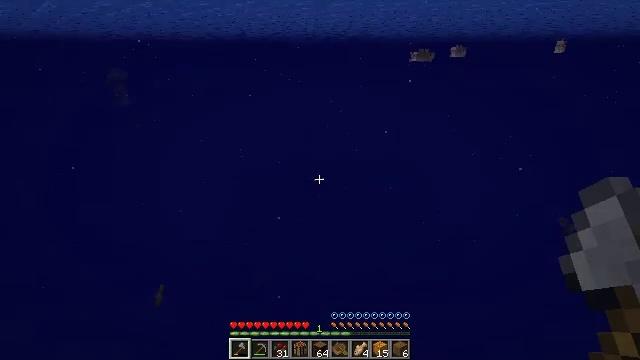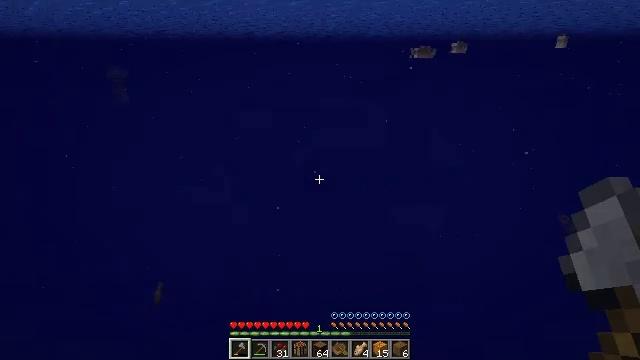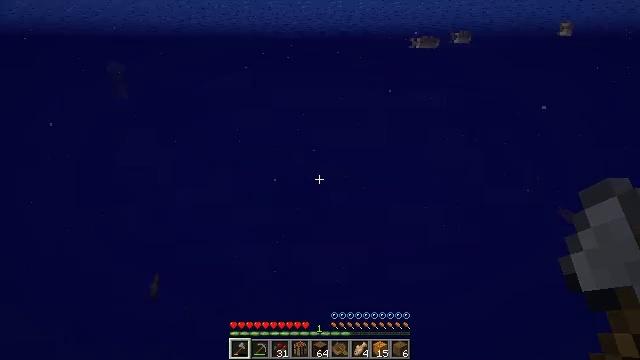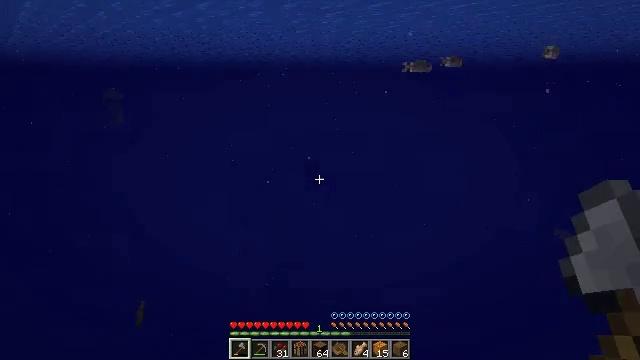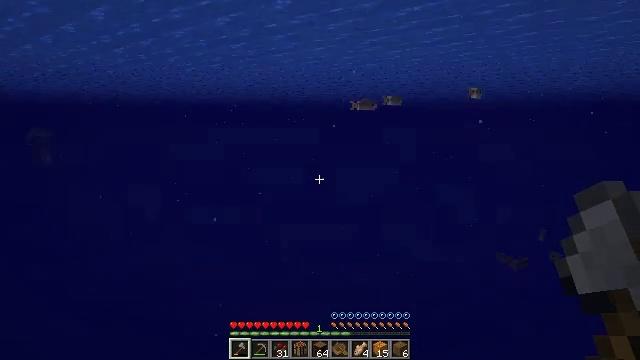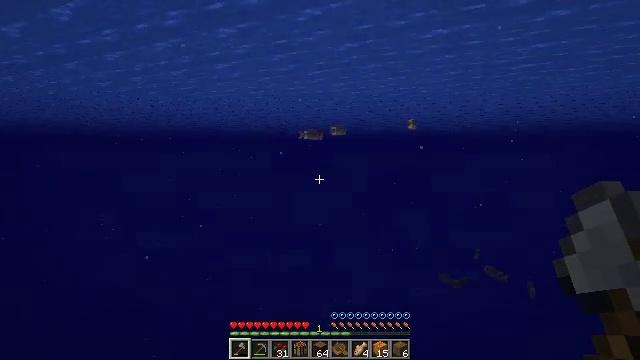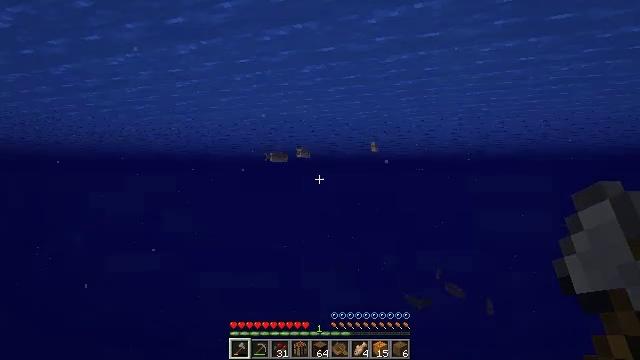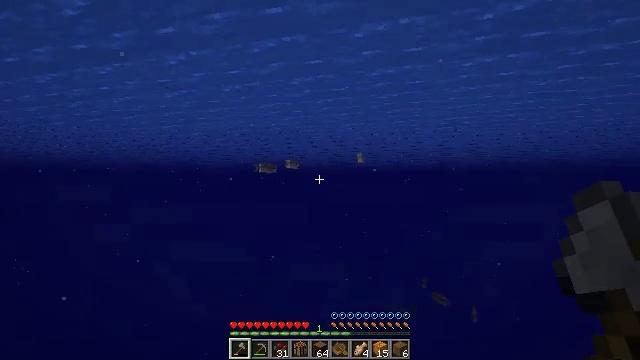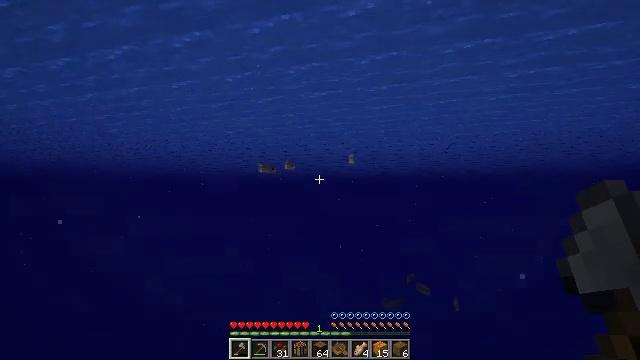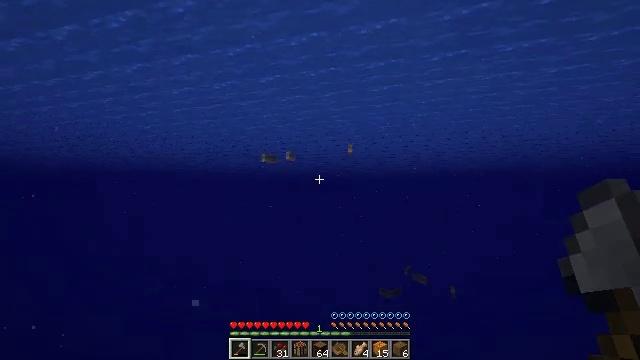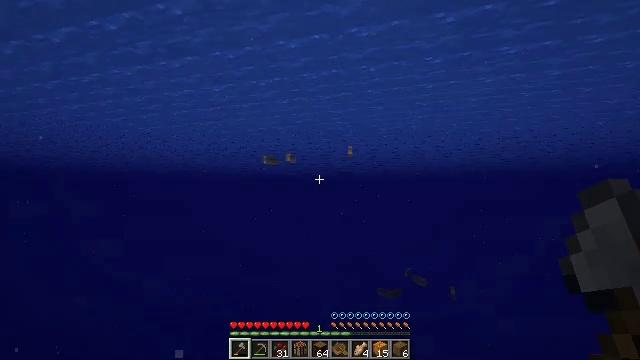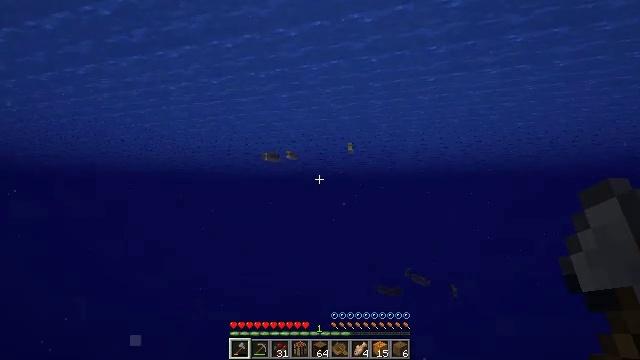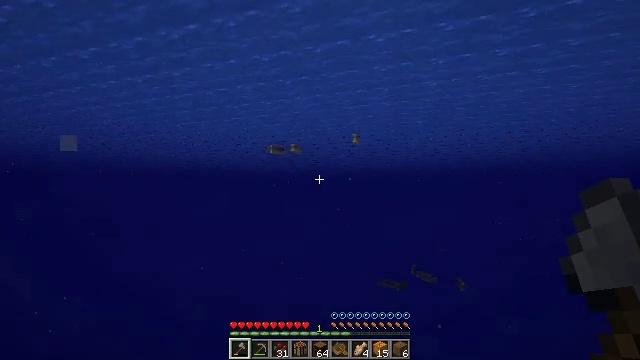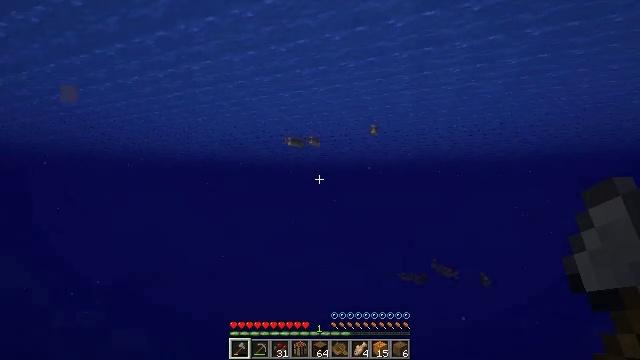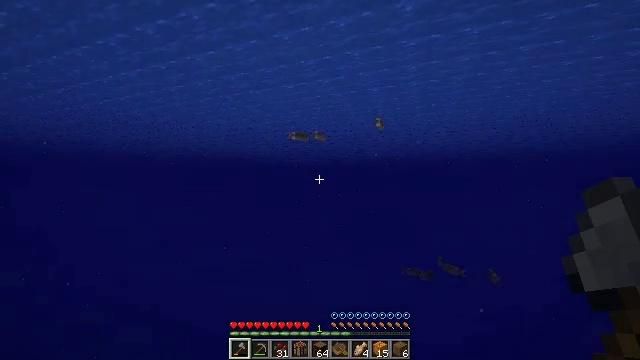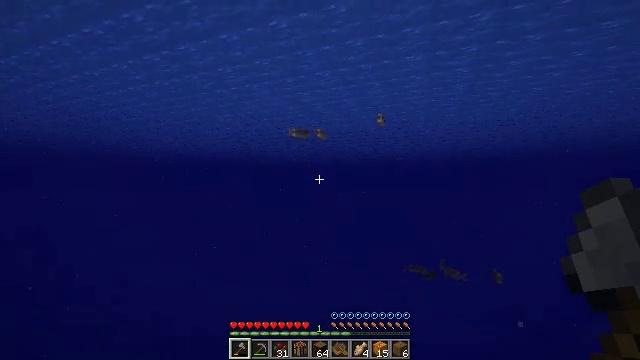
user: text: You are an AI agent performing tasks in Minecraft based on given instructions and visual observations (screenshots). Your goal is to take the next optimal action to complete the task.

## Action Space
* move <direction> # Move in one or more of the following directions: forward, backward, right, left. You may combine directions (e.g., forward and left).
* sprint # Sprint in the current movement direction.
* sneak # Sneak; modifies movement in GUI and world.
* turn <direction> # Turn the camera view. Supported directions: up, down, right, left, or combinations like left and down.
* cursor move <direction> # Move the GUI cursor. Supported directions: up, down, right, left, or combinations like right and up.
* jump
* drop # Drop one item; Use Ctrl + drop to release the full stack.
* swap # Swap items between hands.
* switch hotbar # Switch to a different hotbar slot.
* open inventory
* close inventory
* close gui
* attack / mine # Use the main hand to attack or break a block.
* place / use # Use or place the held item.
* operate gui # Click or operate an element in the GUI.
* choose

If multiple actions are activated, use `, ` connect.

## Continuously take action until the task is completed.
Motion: motion action
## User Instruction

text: Hunt a cod.
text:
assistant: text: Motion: move forward, sneak
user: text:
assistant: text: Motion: move forward, sneak
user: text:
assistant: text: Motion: move forward, turn up
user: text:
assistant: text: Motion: move forward, turn right and up
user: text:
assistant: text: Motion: move forward, turn right and up
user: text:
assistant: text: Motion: move forward, sprint, turn right and up
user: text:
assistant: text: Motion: move forward, sprint, turn right and up
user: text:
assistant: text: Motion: move forward, sprint, turn right and up
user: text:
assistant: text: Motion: move forward, sprint
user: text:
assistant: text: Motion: move forward, sprint
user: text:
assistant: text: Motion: move forward, sprint
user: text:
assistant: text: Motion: move forward, sprint
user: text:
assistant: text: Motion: move forward, sprint, turn left and down
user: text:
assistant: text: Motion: move forward, sprint, turn left
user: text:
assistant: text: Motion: move forward, sprint
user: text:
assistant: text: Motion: move forward, sprint, turn left
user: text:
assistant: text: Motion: move forward, sprint
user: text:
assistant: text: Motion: move forward, sprint
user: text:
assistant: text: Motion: move forward, sprint
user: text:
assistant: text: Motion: move forward, sprint, turn up
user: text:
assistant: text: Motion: move forward, sprint
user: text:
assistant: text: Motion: move forward, sprint, turn right
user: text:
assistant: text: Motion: move forward, sprint
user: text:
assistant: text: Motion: move forward, sprint
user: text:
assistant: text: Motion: move forward, sprint
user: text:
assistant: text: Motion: move forward, sprint, turn right and down
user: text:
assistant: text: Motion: move forward, sprint, turn right and down
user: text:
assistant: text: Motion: move forward, sprint, turn down
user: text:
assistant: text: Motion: move forward, sprint
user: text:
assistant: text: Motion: move forward, sprint